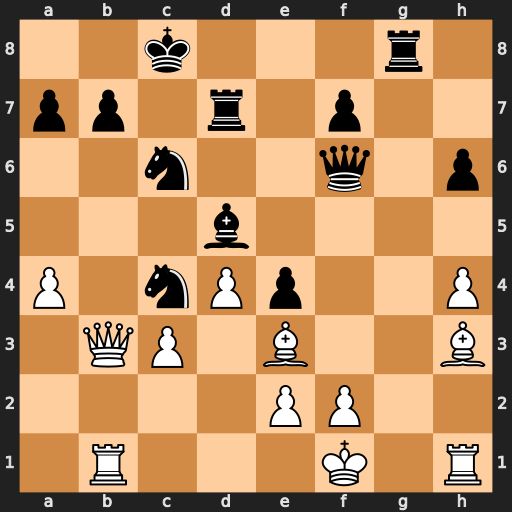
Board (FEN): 2k3r1/pp1r1p2/2n2q1p/3b4/P1nPp2P/1QP1B2B/4PP2/1R3K1R
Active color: w
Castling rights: -
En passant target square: -
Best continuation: Qxb7+ Kd8 Qxd7#